Question: Bit of a mystery to me this, but I have a table in libgdx where everything is being positioned in new cells vertically;

I am not using .row() anywhere.
Probably doing something stupid here but I cant see it.
Clues as to what can cause this?
(I'll post the code if needed, but its not that neat, and seeing as I think knowing that can cause a newline will help me, it shouldn't necessarily be needed)
Tried to cut the code down to all the bits that happen when an item gets added
## Code;
//function that triggers on adding
//SSSNode is a semantic reference for the items details,it just justs made into a label like object
'''
public void addItem(SSSNode itemsnode){
Item newitem = new Item(itemsnode); //Item extends label
allItems.add(newitem);
super.add(newitem).size(60, 30).top().left().fillY().expandY();
//pack();
//super.invalidate();
//super.validate(); (tried doing pack, validate, and none...neither helped)
//update the GUI bar in case the inventory tab isnt there yet
MainExplorationView.usersGUI.setDataVisible(true);
}
'''
The following code is in "usersGUI", which creates and handles the popup called inventory which is whats in the picture and is the table I cant get to behave.
'''
//ensures the interface for the inventory popup is setup and visible
//also refreshes the links
public void setDataVisible(boolean visible){
if (myContents.isVisible!=true){
myContents.isVisible=visible;
refreshlinks();
setupInventory();
}
}
private void refreshlinks() {
super.clearChildren();
super.addActor(backgroundobject);
super.addActor(ME.playersInventory); //re adds the inventory panel table?
int y = 440;
ME.playersInventory.validate(); //revalidated the table (I dumped this almost everywhere in frustration)
//below is not relevant, it updates other items in a onscreen gui
for (InterfaceButton link : allLinks) {
if (link.isVisible==true){
link.setPosition(5,y);
super.addActor(link);
y=y-30;
}
}
backgroundobject.setSize(85, 200);
backgroundobject.setPosition(0,y+20);
}
//ensures inventory is setup once.
public void setupInventory() {
if (setup){
return;
}
Log.info("setupInventory");
ME.playersInventory.setPrefWidth(super.getWidth());
Log.info("width is "+super.getWidth());
ME.playersInventory.setHeight(200);
ME.playersInventory.pack();
float X = myContents.getX();
float Y = myContents.getY()-ME.playersInventory.getHeight();
Log.info("popping up inventory at:"+X+","+Y);
ME.playersInventory.setPosition(X, Y);
super.validate();
setup=true;
}
'''
The full code is also on GitHub;
<URL>
The whole project is a game being made to demo/test and open source distributed semantic database system. The relevant bit is the inventory and the maybe the gui that creates it.
Anyone with good knowledge of LibGDXs workings should I think not need to look any of the code though if theres other things that can tell a table to start a new row. (ie, any layout restrictions that can cause it to happen automatically? )
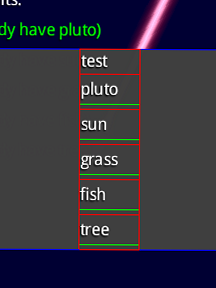
Answer: 'layout' ending the current row was a side effect to make the layout logic simpler. It is now <URL>.
Note HorizontalGroup is still a better fit for your use case and has the benefit that you can add/remove actors at any index.